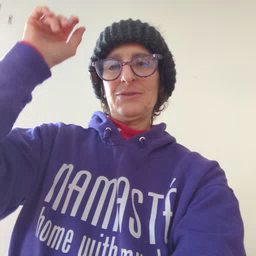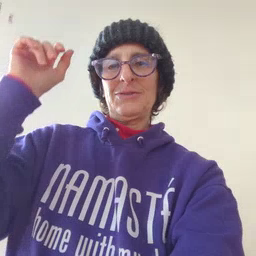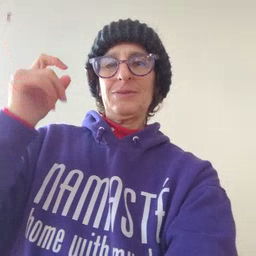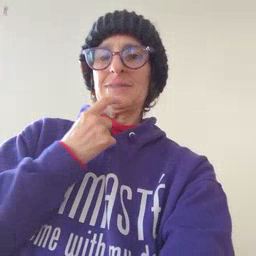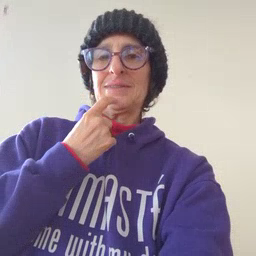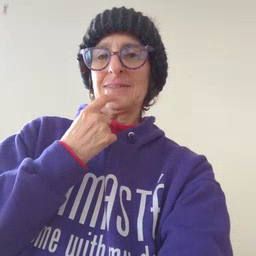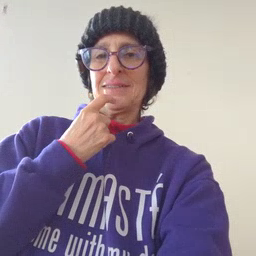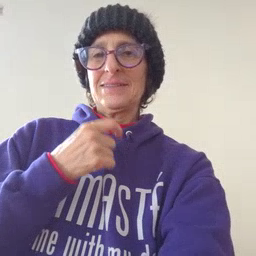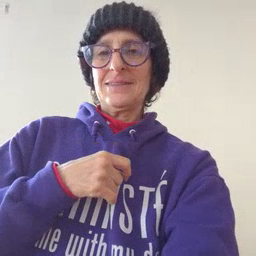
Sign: glasswindow